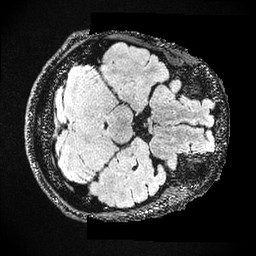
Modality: FLAIR
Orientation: axial
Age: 30
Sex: male
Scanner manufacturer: ge
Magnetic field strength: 3 T
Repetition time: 4.802 s
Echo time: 0.1159 s